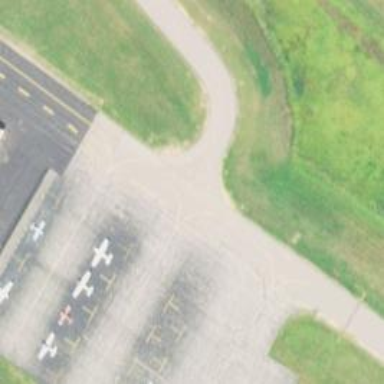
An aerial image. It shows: Image of taxiway at airport.